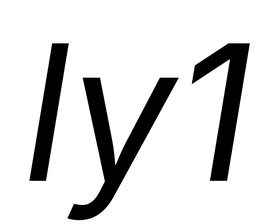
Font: Inter-Italic_Italic